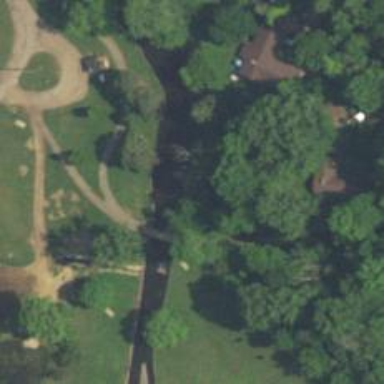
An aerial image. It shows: Disc golf basket.